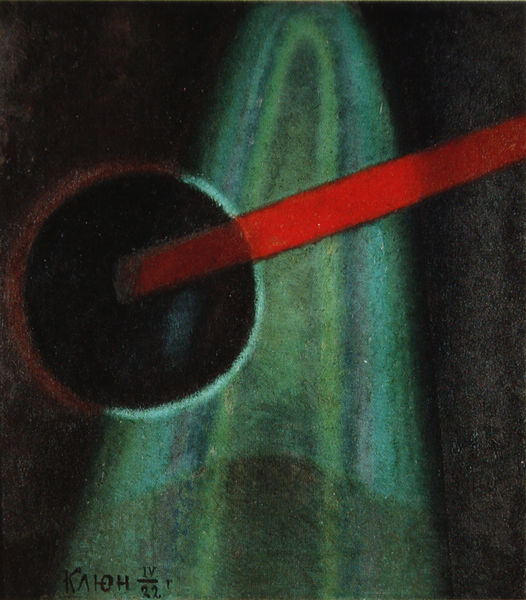
Titel: Sphärischer Raum
Künstler: Iwan Kljun
Standort: Moskau
Institution: Tretjakow-Galerie
Schlagwörter: blau, dunkel, gemälde, kampf, grün, impressionismus, grau, hell, licht, schwarz, zeichnung, rot, malerei, bild, signatur, kreis, hellblau, schrift, bogen, stab, abstrakt, farben, fläche, hellgrün, ring, becher, lichtstrahl, rechteck, linie, loch, buchstaben, strahl, kanon, geist, russisch, kokoschka, kyrillisch, sowjetunion, russich, 1930, 22, iv, 1932, ky<rilisch, #engel, zwischenkriegszeit, de stijl artig